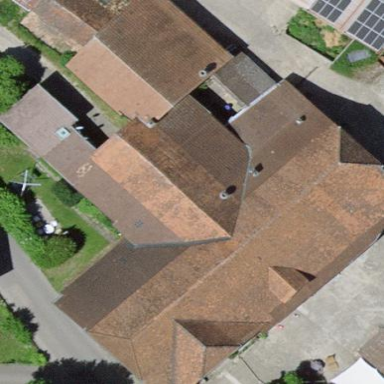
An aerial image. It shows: Farm building.